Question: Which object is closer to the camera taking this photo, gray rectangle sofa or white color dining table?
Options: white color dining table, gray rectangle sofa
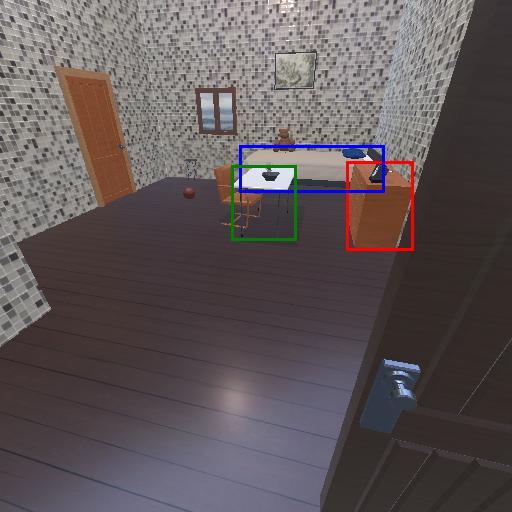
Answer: white color dining table